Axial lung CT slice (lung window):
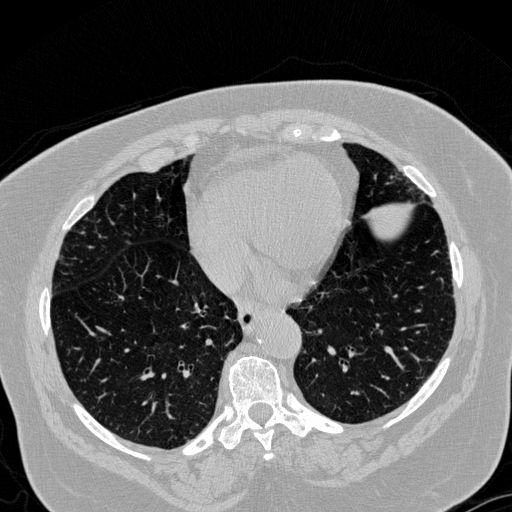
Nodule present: no